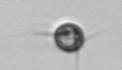
Label: Acanthoica_quattrospina